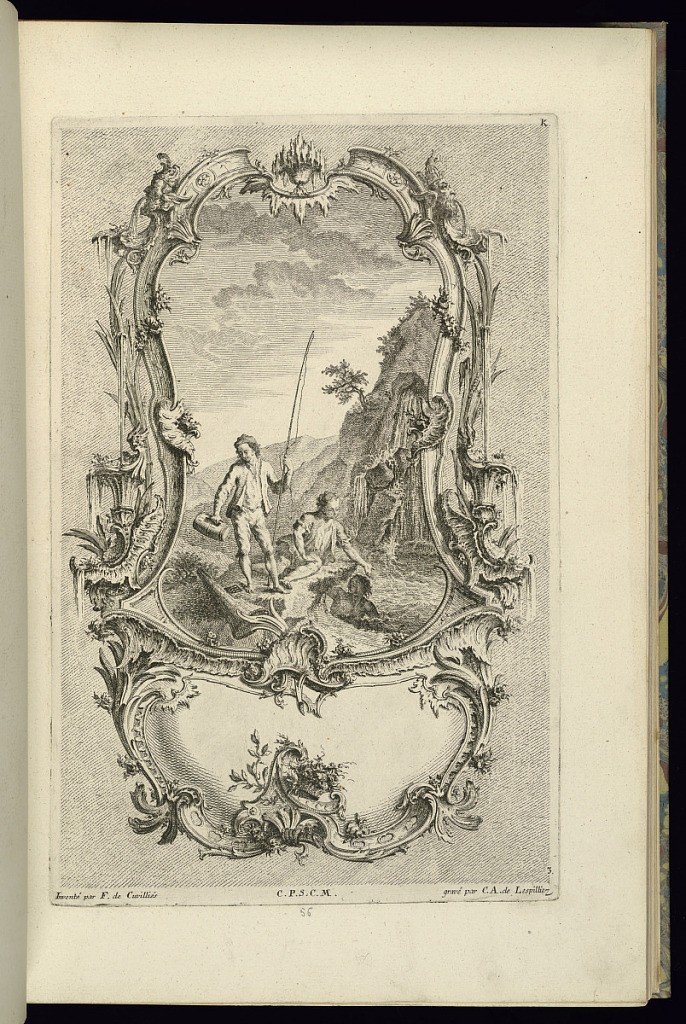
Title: Cartouche with Central Vignette
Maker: François de Cuvilliés the Elder, Belgian, 1695 - 1768
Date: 1745
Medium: Etching and engraving on off-white laid paper
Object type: Print
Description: Design for a cartouche with an upper and lower compartment. The upper compartment contains a scene of figures in a rocky landscape: two standing on a rock, one in a body of water. The cartouche is comprised of ornament elements including mascaron, rosettes, floral garland, scroll, rinceaux, and fountains. The plate is signed and numbered.